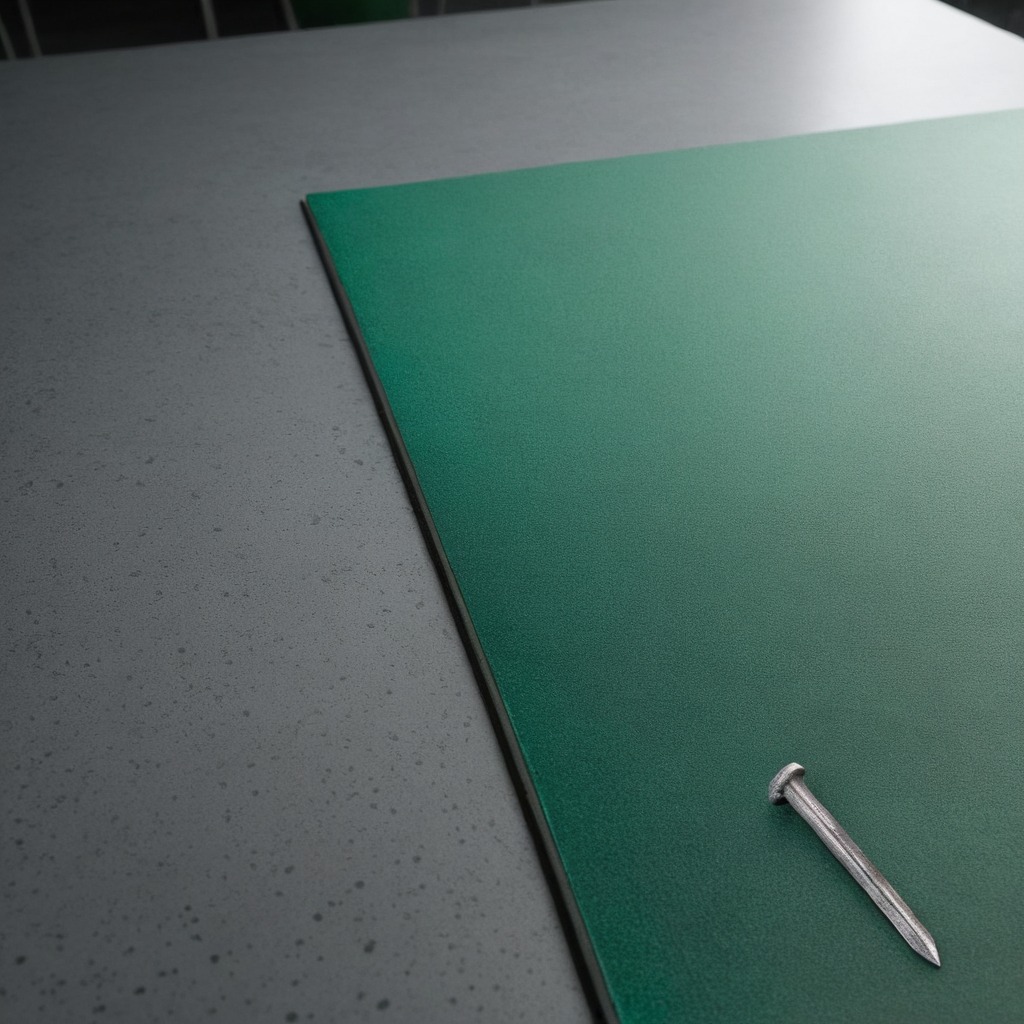
An iron nail is lying on the clean granite tabletop covered with a green rubber mat inside a workshop under bright overhead lighting crisp shadows high clarity worn but beneath the mat